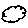
Label: cloud